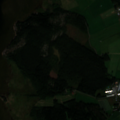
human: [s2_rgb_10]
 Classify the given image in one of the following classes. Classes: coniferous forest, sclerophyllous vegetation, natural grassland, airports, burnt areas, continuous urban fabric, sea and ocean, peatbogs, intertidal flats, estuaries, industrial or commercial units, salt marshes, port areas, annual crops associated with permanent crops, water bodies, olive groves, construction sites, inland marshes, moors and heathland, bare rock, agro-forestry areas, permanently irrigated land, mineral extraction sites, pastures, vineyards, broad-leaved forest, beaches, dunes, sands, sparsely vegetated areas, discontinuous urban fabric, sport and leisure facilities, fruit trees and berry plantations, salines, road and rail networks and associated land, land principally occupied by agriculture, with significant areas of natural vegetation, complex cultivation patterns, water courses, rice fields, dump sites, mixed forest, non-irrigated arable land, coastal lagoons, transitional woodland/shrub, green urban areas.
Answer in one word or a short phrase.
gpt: discontinuous urban fabric, non-irrigated arable land, land principally occupied by agriculture, with significant areas of natural vegetation, coniferous forest, sea and ocean